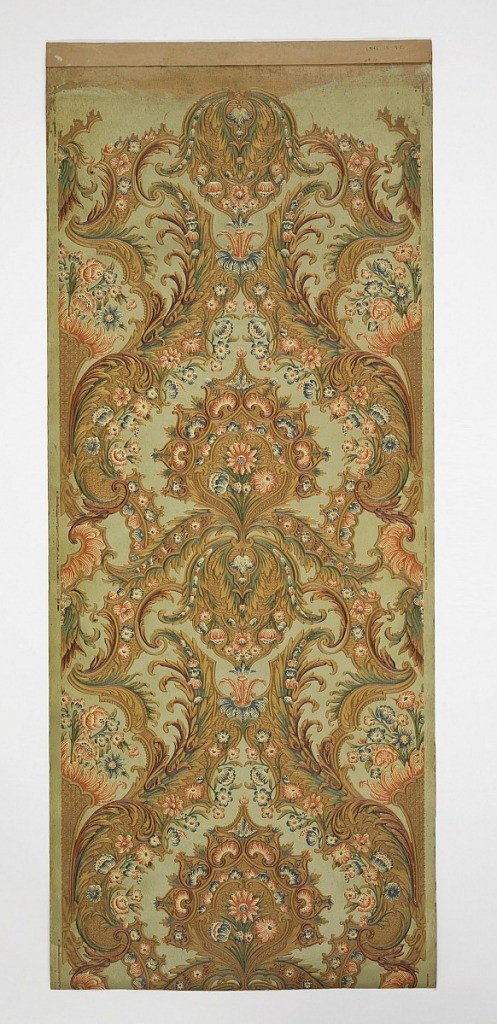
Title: Sidewall
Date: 1880–90
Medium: Block-printed and embossed paper
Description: Seventeenth century-type flower and scrollwork motifs in green, gold, copper, blue, red and white on a light blue background. A central medallion contains a floral group. Above, at the base of the next motif, are feathers. The match at the sides comes together to form a horn or vase with flowers.